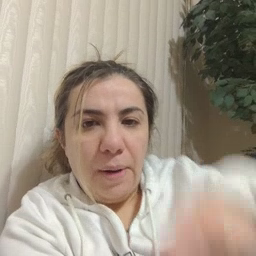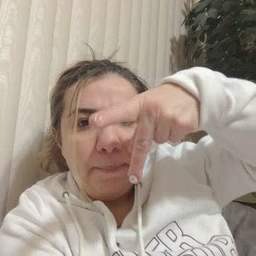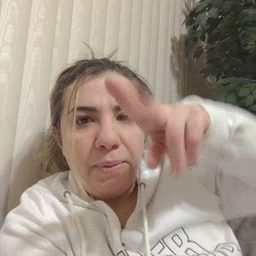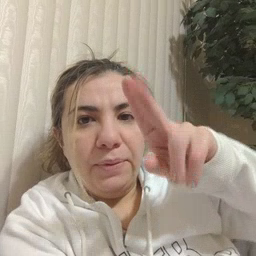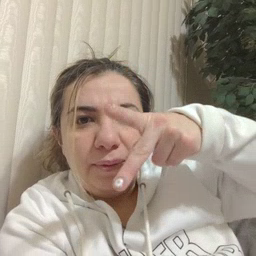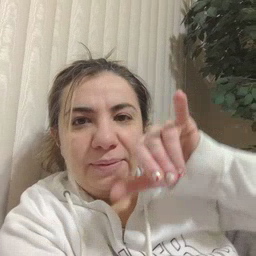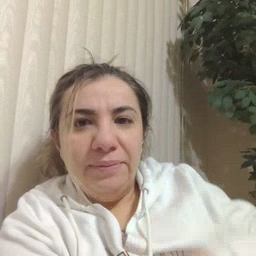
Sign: puppy